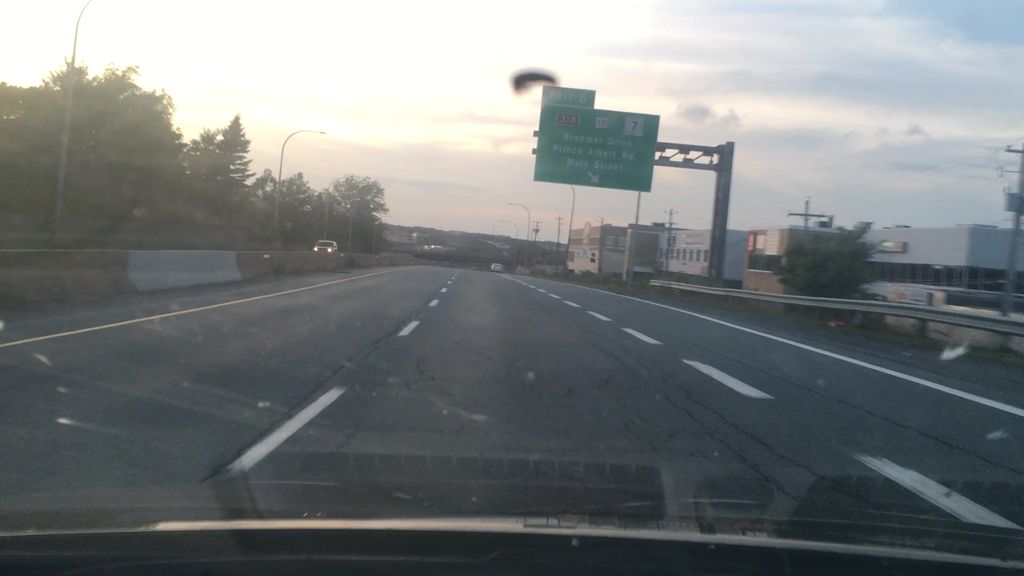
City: halifax